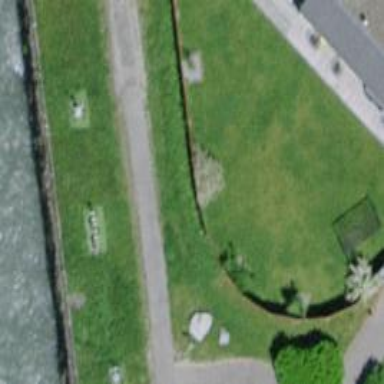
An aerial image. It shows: Hedge barrier.